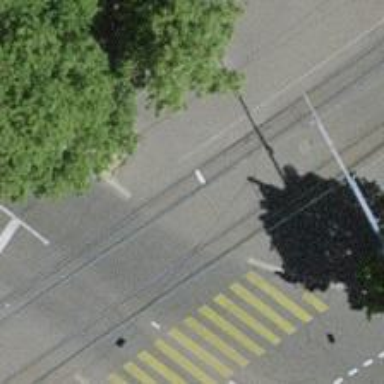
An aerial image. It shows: Tram stop with public transport stop position for trams.